Field crop: maize
Growth stage: 2
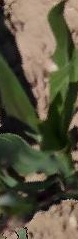
Species: maize